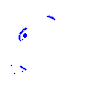
Particle: proton